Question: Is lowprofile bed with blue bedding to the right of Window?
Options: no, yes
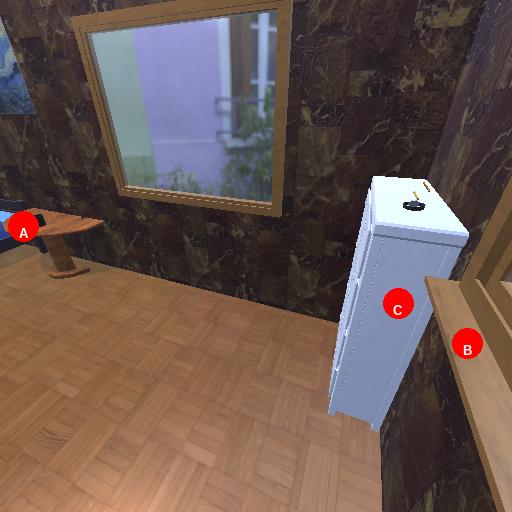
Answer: no